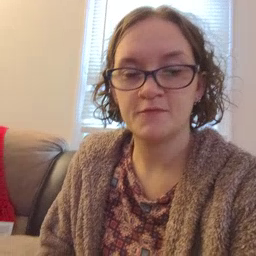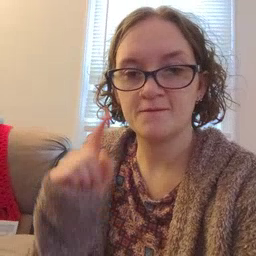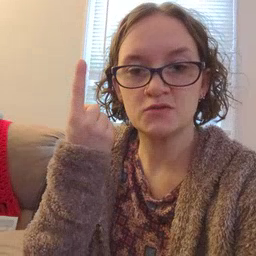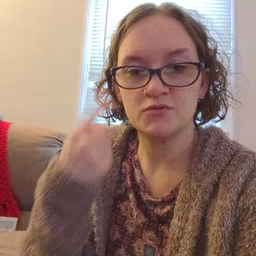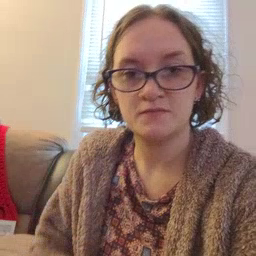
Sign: first